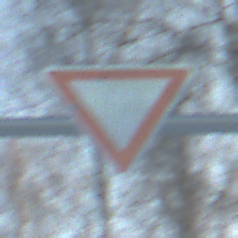
Verkehrszeichen: VorfahrtGewaehren
Umgebung: Outdoor, Nature
Tageszeit: SunriseSunset
Wetter: Clear
Licht: Natural
Jahreszeit: Winter
Kontrast: LowContrast